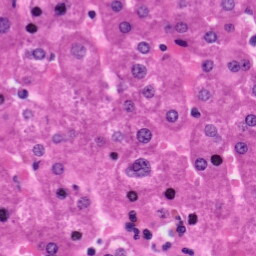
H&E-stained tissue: Liver